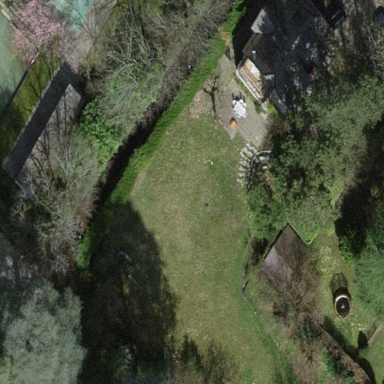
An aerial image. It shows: Garden surrounded by fence.